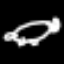
Label: squiggle